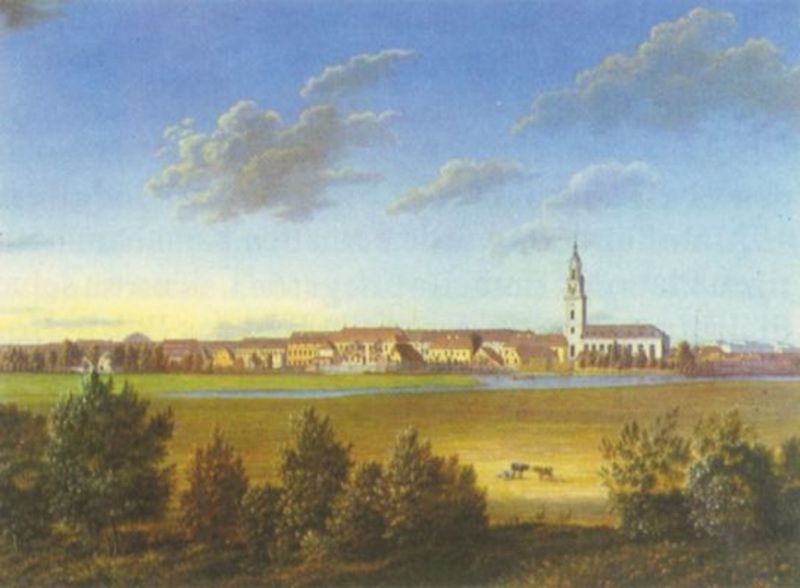
Titel: Heiliggeistkirche und Häuser der Burgstraße
Künstler: Wilhelm Barth
Standort: Potsdam
Institution: Stiftung Preußische Schlösser und Gärten Berlin-Brandenburg,Gemäldesammlung
Schlagwörter: baum, blau, felsen, gemälde, himmel, laub, wasser, weiß, wolken, aquarell, bäume, fluss, gelb, grün, kirchturm, landschaft, ocker, see, stadt, ufer, braun, bunt, fenster, flou, grau, hell, hintergrund, licht, vordergrund, ölbild, dach, gras, haus, hund, rasen, rot, tier, tiere, wiese, wolke, malerei, barock, bild, niederlande, öl, bach, dämmerung, ebene, feld, felder, ferne, horizont, häuser, hügel, kühe, natur, vieh, weide, weite, busch, büsche, flach, gebüsch, gewässer, kirche, sonne, sträucher, land, pflanzen, wald, brunnen, turm, ruhig, sommer, ruhe, ansicht, ort, vedute, acker, warm, leere, dorf, dächer, aue, grasen, herde, kuh, rind, idylle, silhouette, häuse, romantik, staffage, jaune, vert, stimmung, ölfarbe, gründ, skyline, unscharf, tadt, waldrand, ortschaft, stadtansicht, stadtrand, village, rinder, weiden, bayern, kloster, flusslandschaft, landschaftsbild, maison, ländlich, lac, gemeinde, vue, siedlung, busche, städtchen, lumière, romantisme, arbre, bosquet, soleil, bois, ciel, nature, paysage, verdure, peinture, fleuve, horizon, eau, clocher, ville, europa, bleu, riviere, campagne, champ, industrielandschaft, maisons, hecken, nuage, nuages, luss, eglise, äume, arbres, romantique, vache, herbe, prairie, horizontal, animaux, stad, kirchtum, pastel, champs, naut, pré, boeufs, weidelandschaft, campanile, troupeau, vaches, kirchturn, spitzhaube auf kirchturm, plaine, au, h, che, cours d'eau, 3 plans, moastère, arbustes, rindesr, paturages, villle, clochet, cielbleu, rivière*prairie, bosquets, ensoleille, landschaft#kirche